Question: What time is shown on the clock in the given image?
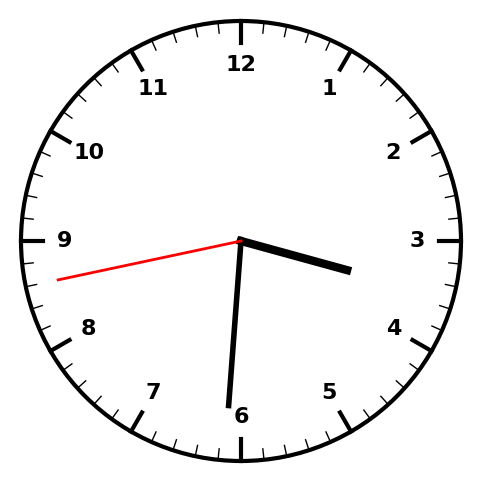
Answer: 03:30:43